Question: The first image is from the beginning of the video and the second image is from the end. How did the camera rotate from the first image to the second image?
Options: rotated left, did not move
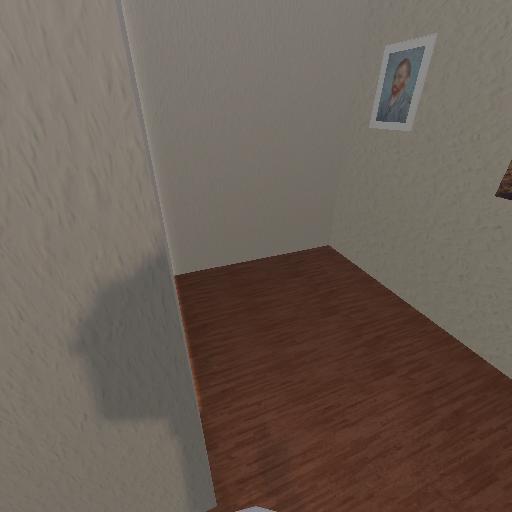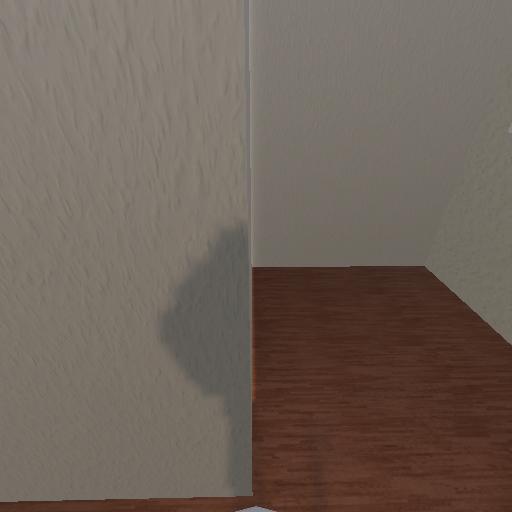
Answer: rotated left